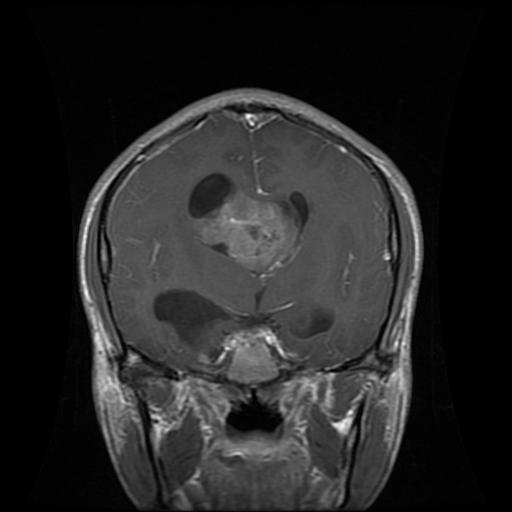
Label: glioma